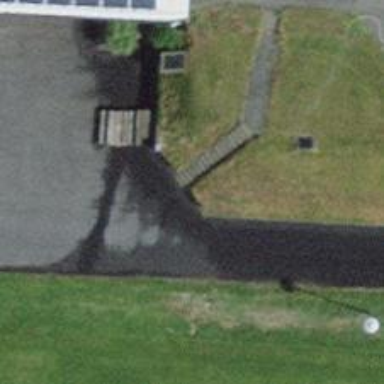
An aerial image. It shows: Road with steps.